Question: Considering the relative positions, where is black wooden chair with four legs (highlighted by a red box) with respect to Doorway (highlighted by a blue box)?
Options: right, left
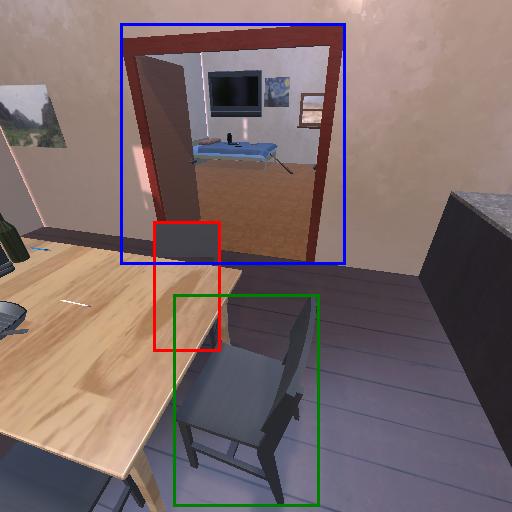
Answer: right